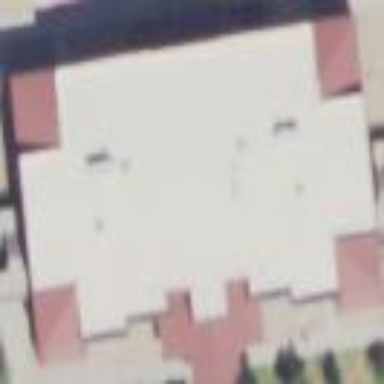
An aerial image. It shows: School building.